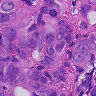
Metastatic tissue present: yes